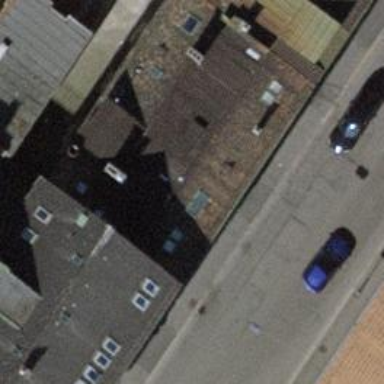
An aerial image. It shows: Pub.